Question:
How can I get a matrix table from two related table by one query statement like the picture shows? or do I have to use a temporary table instead?
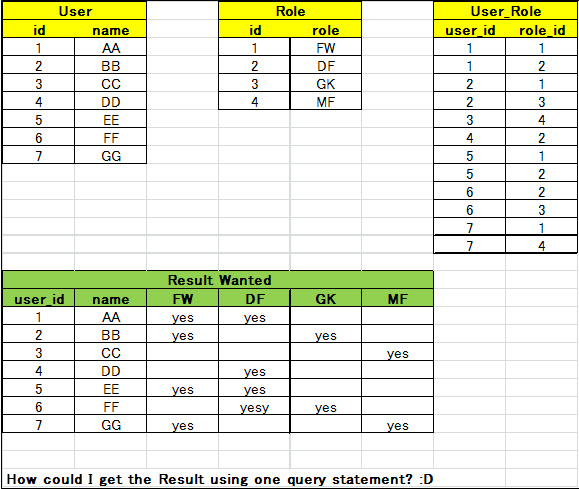
Answer: Here is a possible solution for this, note that the solution is for the current data structure, if there are more roles in the role table then its not a proper solution. Since the inner query will needs to be changed to accommodate new roles.
'''
select
id,
name,
coalesce(max(t.FW),'No') as FW,
coalesce(max(t.DF),'No') as DF,
coalesce(max(t.GK),'No') as GK,
coalesce(max(t.MF),'No') as MF
from user u
left join (
select
case
when r.id = 1 AND ur.role_id is not null then 'Yes'
else null
end 'FW',
case
when r.id = 2 AND ur.role_id is not null then 'Yes'
else null
end 'DF',
case
when r.id = 3 AND ur.role_id is not null then 'Yes'
else null
end 'GK',
case
when r.id = 4 AND ur.role_id is not null then 'Yes'
else null
end 'MF',
user_id
from role r
left join user_role ur on ur.role_id = r.id
)t
on t.user_id = u.id
group by u.id
'''
I added 'No' for null values , this could be changed in the statements like
'coalesce(max(t.FW),'No') as FW,'
So instead of No can just add '' ''
<URL>